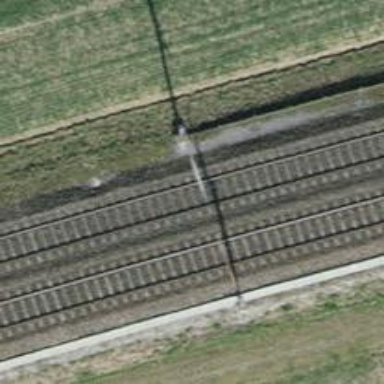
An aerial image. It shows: Single-track electrified railway with contact line.